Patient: sex M, age 60
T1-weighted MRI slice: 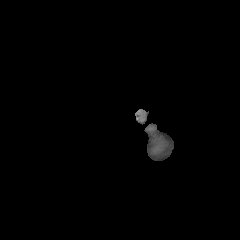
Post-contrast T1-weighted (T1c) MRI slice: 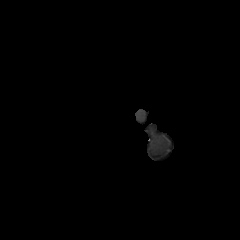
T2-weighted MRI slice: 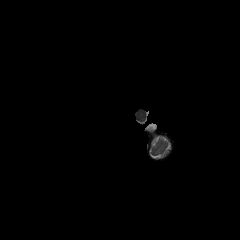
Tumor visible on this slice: no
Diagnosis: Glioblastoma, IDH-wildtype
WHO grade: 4